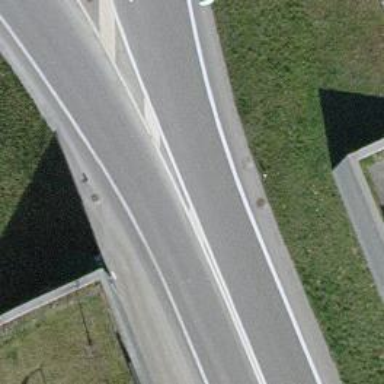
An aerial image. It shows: Trunk highway.